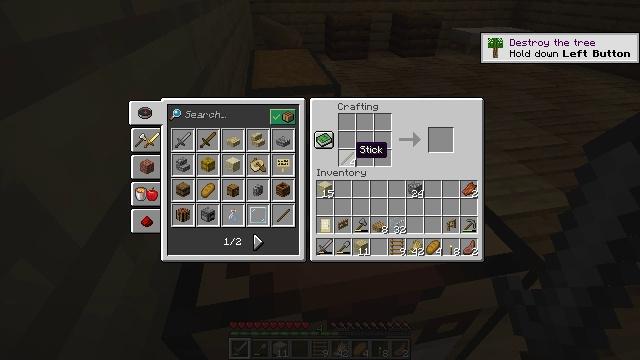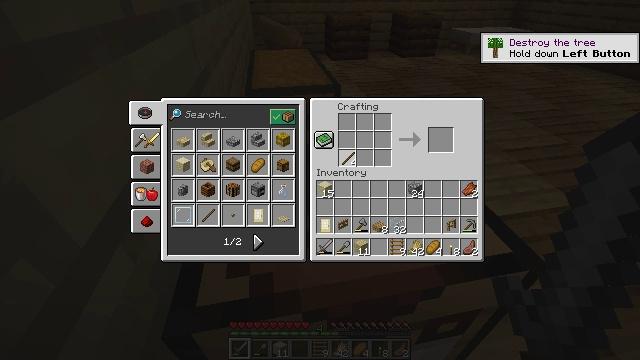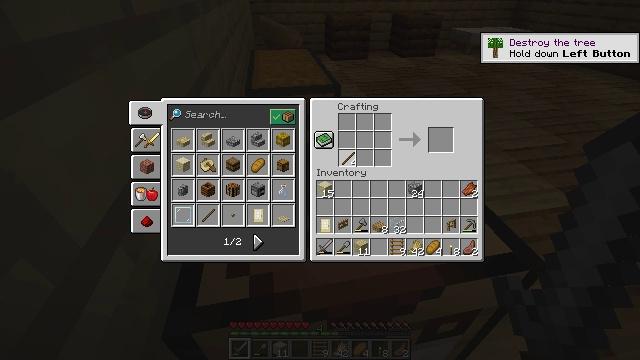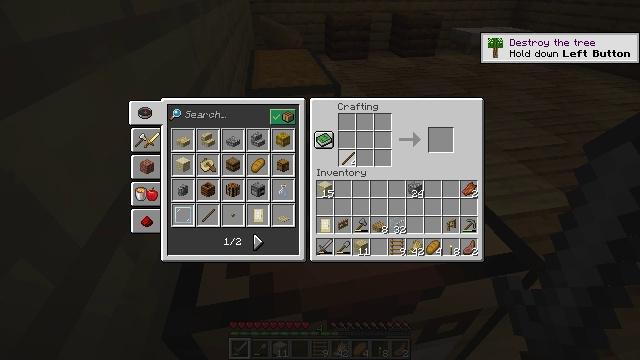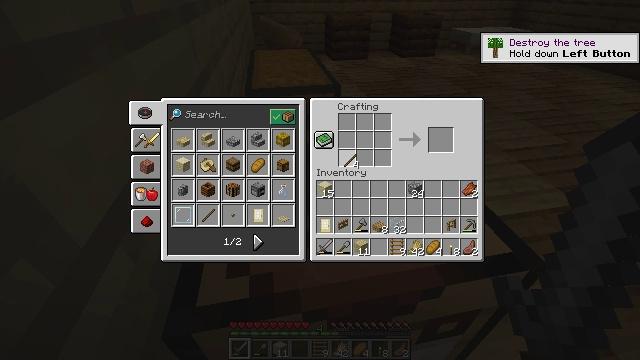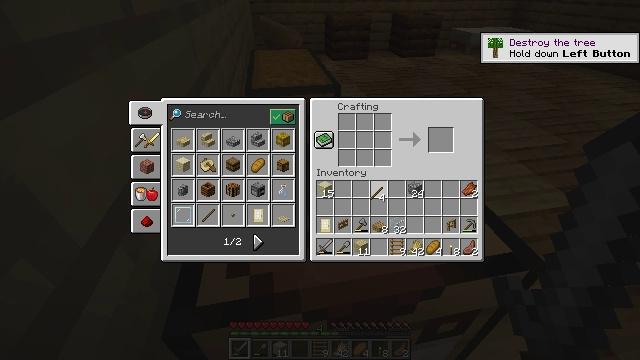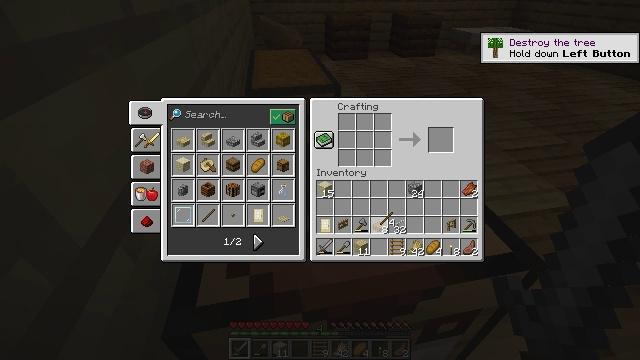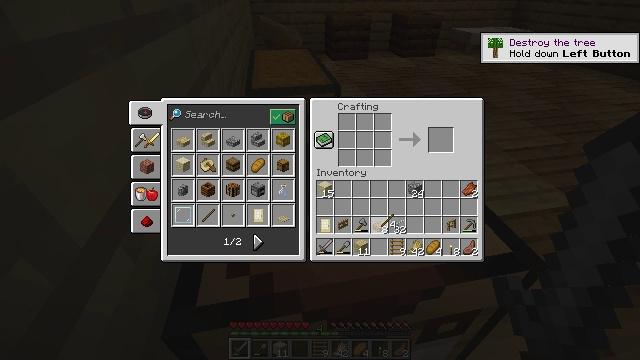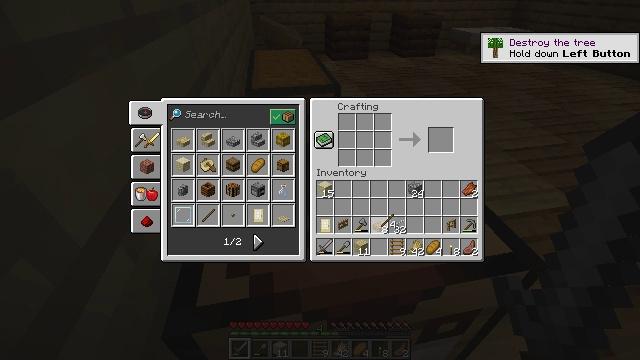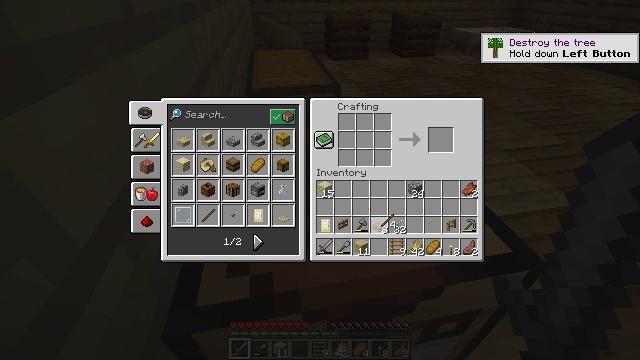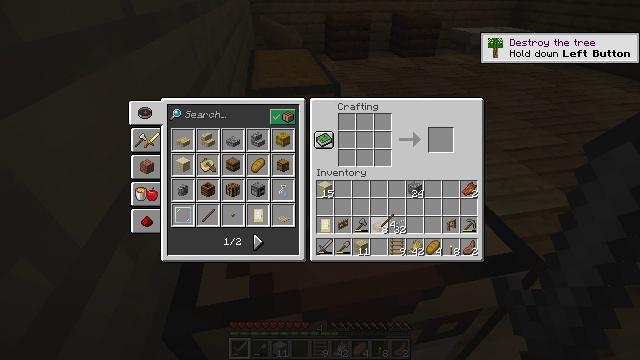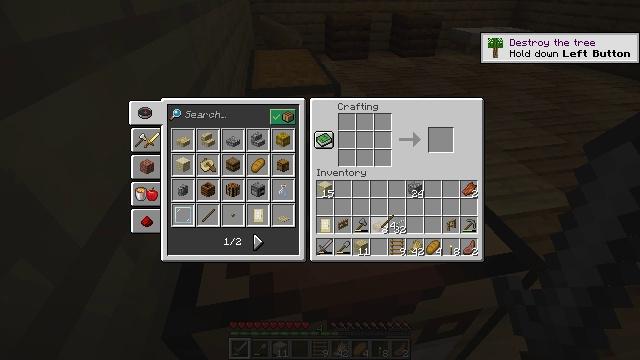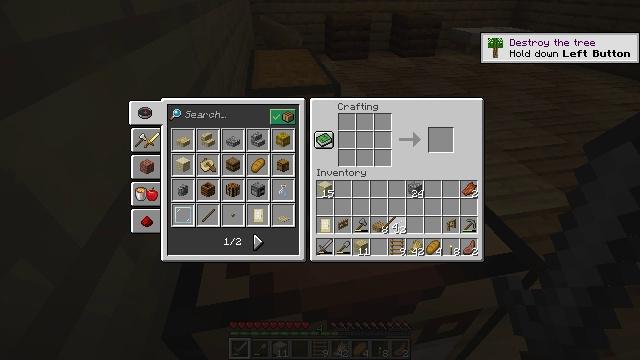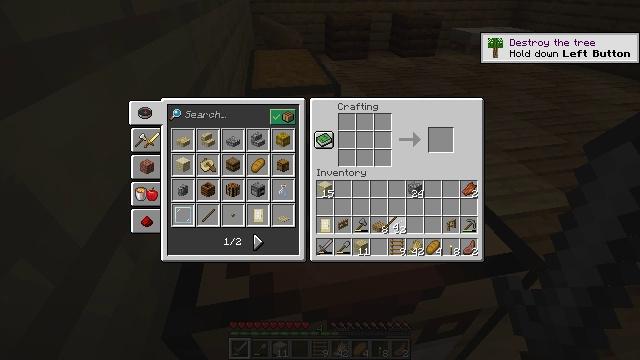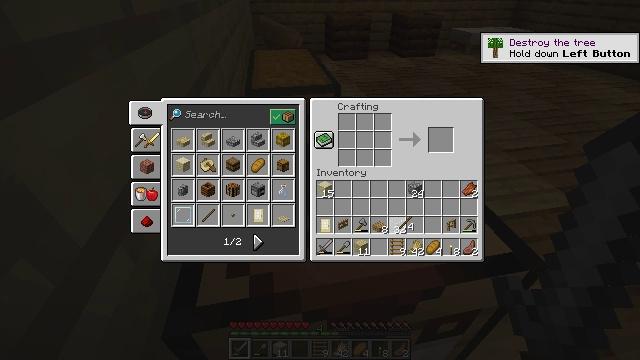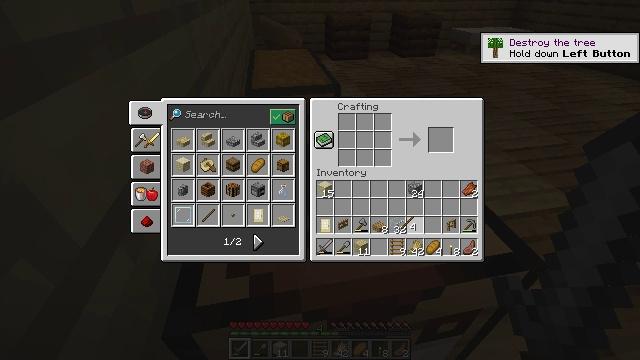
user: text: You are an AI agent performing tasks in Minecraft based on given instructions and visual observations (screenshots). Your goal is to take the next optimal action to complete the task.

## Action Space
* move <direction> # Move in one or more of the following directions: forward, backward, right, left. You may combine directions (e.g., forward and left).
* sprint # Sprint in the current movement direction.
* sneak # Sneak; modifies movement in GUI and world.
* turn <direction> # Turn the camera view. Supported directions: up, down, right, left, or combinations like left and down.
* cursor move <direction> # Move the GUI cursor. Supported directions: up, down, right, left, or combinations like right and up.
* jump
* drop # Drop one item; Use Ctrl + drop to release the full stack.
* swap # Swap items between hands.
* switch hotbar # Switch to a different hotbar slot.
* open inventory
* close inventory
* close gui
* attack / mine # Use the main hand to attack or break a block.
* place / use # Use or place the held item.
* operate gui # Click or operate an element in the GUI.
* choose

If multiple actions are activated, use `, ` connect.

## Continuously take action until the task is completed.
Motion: motion action
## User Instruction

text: Collect the oak planks from the structure.
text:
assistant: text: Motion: operate gui
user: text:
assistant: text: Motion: operate gui
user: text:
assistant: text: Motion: operate gui
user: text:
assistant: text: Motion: no_op
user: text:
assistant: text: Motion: cursor move right and down
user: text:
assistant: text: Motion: cursor move right and down
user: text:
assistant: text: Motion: no_op
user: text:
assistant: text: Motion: no_op
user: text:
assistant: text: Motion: no_op
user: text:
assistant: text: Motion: no_op
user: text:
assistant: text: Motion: no_op
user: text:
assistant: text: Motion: no_op
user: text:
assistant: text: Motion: no_op
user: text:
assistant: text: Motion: cursor move right
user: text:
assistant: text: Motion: no_op
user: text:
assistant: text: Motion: no_op
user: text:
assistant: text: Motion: no_op
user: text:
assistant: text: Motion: no_op
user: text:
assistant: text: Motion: no_op
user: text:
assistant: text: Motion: no_op
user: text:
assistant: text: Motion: no_op
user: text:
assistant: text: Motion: no_op
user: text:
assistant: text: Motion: no_op
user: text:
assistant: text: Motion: operate gui
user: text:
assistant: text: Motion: operate gui
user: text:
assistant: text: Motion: operate gui
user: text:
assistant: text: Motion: operate gui
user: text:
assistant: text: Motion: no_op
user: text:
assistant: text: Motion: cursor move left
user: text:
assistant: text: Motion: cursor move left